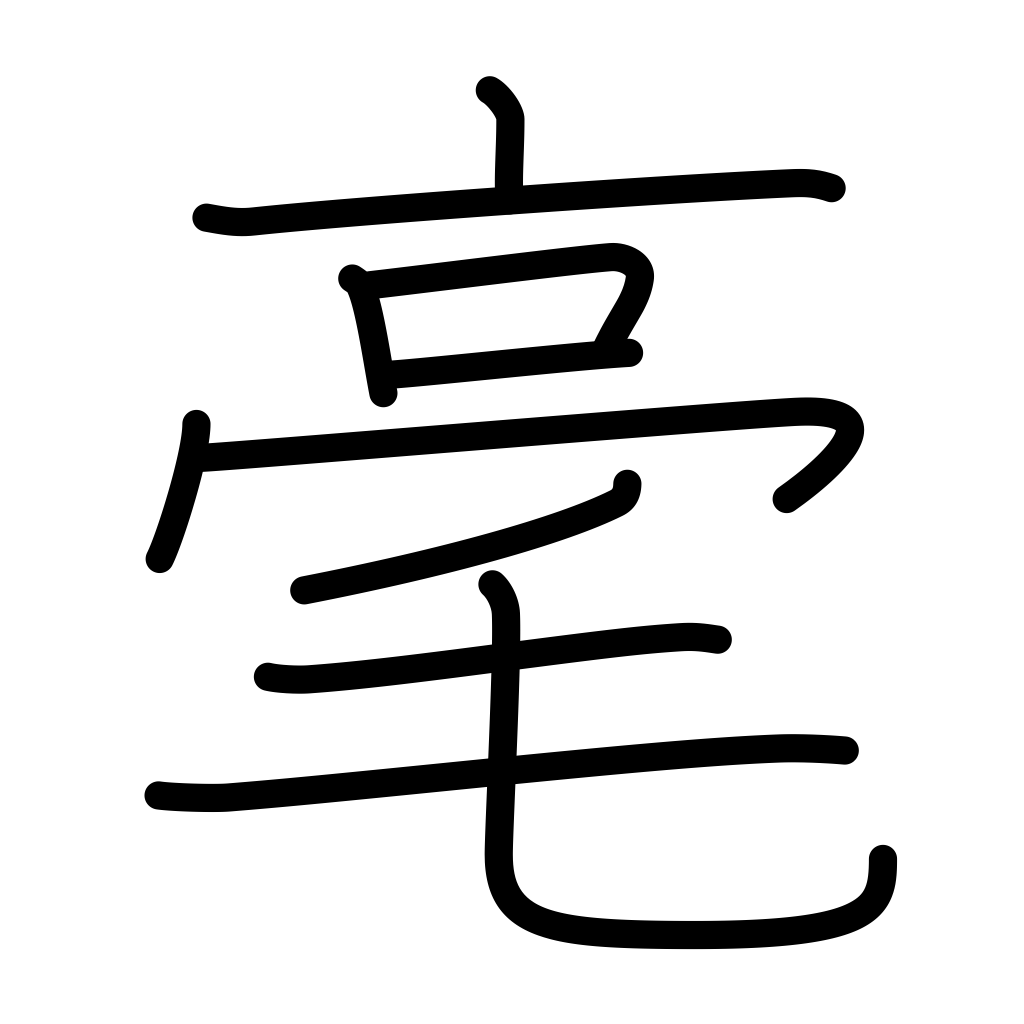
Meaning: fine hair, brush, not at all